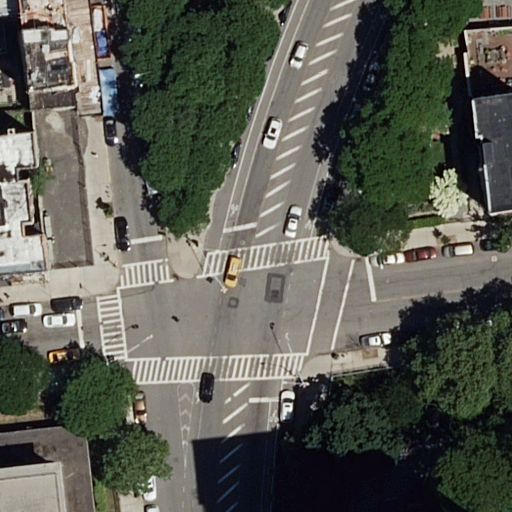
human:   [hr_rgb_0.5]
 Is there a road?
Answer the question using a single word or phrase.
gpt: yes

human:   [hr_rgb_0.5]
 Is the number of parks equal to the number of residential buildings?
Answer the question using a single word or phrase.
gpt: no

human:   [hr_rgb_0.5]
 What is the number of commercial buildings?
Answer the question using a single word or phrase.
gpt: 0

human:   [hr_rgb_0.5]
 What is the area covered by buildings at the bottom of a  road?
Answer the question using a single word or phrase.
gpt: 302m2

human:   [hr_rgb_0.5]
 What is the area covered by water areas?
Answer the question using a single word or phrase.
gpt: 0m2

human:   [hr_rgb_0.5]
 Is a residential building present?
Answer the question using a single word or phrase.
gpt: yes

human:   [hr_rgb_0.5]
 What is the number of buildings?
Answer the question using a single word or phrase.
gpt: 5

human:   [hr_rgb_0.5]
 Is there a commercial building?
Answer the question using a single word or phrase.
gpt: no

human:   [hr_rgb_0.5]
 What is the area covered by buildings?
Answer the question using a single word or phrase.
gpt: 825m2

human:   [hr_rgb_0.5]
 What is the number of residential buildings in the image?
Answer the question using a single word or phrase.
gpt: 4

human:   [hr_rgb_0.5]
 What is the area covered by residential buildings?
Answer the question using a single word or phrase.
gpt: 522m2

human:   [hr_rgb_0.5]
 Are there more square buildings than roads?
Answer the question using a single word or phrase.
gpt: no

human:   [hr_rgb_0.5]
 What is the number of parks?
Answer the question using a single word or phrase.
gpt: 1

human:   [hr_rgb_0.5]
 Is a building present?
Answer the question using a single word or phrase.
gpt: yes

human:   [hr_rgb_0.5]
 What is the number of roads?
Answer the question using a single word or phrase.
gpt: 7

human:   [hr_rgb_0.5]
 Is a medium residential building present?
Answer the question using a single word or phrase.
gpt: yes

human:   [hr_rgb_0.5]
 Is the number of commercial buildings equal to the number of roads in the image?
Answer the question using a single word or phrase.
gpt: no

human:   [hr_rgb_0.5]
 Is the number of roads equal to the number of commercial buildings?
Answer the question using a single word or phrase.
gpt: no

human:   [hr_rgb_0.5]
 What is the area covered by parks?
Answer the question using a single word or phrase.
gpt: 530m2

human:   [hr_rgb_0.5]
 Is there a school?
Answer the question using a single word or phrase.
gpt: yes

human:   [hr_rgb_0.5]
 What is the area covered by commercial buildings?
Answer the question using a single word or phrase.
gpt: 0m2

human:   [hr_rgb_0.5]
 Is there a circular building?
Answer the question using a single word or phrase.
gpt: no

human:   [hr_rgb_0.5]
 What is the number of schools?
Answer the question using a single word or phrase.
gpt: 1

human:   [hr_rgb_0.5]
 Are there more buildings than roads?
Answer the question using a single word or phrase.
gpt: no

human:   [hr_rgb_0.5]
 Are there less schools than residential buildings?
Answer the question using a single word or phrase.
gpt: yes

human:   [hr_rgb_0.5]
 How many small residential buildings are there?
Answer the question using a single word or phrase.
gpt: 1

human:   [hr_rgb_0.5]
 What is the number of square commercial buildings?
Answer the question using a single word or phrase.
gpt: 0

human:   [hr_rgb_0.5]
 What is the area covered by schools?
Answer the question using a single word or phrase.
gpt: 572m2

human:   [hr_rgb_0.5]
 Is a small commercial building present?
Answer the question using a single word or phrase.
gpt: no

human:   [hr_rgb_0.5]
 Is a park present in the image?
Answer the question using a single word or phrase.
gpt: yes

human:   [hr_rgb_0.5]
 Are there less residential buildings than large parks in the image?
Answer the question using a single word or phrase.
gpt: no

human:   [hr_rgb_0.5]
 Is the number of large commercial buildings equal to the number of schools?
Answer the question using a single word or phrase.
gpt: no

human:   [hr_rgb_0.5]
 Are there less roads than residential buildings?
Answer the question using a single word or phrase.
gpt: no

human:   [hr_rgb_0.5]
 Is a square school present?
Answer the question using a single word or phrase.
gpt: no

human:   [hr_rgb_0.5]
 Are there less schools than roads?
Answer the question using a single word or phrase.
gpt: yes

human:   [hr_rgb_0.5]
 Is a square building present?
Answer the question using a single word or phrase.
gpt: no

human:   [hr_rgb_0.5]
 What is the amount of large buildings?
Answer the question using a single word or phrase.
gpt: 0

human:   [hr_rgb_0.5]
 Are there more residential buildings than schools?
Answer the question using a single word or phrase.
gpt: yes

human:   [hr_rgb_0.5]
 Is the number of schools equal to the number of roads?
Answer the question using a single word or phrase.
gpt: no

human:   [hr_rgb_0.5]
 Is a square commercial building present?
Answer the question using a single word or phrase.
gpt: no

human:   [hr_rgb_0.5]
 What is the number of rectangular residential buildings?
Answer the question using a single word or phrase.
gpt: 2

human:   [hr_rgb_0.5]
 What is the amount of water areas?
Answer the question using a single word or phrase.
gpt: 0

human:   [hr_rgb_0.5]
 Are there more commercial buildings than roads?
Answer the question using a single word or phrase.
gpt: no

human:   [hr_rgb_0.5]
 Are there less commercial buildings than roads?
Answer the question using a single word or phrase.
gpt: yes

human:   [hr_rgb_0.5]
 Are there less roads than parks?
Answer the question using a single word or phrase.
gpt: no

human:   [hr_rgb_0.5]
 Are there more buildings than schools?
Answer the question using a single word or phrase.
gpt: yes

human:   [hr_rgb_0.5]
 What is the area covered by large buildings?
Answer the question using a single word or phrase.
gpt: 0m2

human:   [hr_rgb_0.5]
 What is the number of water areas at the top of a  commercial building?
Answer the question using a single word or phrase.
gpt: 0

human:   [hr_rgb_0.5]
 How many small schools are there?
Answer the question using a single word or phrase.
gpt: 0

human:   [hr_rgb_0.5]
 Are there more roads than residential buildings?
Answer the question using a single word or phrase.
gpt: yes

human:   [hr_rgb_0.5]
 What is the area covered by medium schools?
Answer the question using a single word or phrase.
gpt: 0m2

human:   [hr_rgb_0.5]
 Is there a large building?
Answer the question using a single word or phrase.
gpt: no

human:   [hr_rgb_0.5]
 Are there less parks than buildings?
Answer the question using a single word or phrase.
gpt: yes

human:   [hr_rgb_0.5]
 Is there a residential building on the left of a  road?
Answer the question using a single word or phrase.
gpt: yes

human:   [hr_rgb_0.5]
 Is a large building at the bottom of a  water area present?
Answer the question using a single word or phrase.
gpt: no

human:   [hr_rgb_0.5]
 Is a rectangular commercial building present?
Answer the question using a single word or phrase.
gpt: no

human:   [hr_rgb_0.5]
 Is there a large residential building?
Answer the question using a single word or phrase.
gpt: no

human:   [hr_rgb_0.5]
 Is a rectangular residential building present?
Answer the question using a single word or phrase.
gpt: yes

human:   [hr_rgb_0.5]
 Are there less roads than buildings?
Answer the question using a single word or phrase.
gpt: no

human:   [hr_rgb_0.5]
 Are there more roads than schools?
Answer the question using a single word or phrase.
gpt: yes

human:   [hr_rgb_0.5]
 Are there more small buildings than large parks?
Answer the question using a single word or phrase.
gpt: no

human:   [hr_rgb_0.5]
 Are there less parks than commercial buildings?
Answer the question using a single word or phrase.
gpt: no

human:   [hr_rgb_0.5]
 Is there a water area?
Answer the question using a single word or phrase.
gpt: no

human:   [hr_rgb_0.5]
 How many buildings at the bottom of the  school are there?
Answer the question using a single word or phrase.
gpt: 0